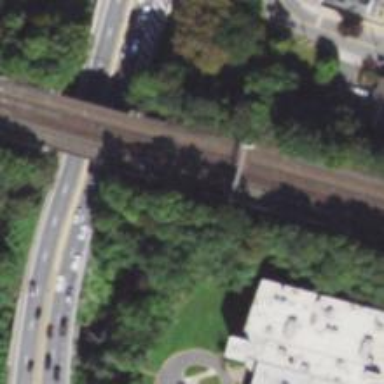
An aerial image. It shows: Railway bridge with electrified rail tracks.